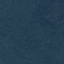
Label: Forest